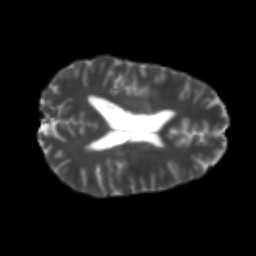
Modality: T2w
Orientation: axial
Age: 26
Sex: male
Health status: healthy
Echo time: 0.074 s